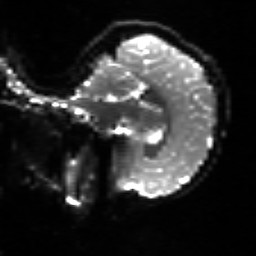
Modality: sbref
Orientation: sagittal
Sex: female
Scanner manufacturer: siemens
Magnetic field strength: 3 T
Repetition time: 5 s
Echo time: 0.071 s